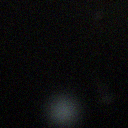
Screen state: off